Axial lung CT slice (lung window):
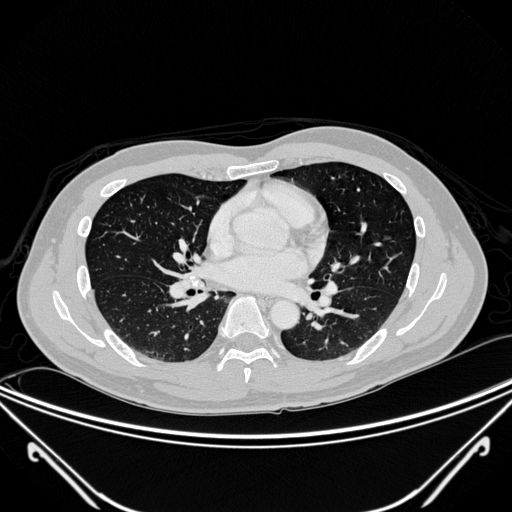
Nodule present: no